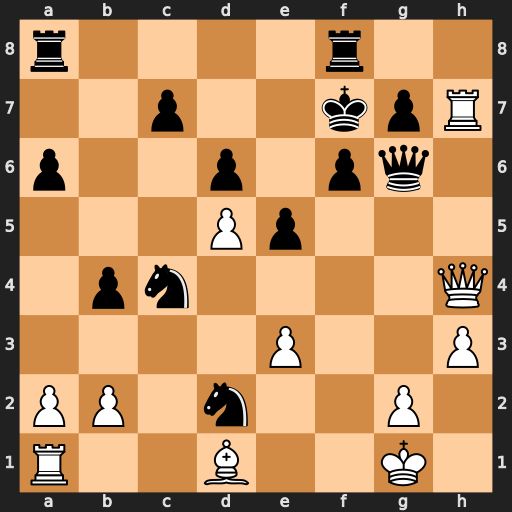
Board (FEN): r4r2/2p2kpR/p2p1pq1/3Pp3/1pn4Q/4P2P/PP1n2P1/R2B2K1
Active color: w
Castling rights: -
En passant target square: -
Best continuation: Bh5 Nf3+ Bxf3 Qg5 Qxc4